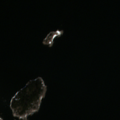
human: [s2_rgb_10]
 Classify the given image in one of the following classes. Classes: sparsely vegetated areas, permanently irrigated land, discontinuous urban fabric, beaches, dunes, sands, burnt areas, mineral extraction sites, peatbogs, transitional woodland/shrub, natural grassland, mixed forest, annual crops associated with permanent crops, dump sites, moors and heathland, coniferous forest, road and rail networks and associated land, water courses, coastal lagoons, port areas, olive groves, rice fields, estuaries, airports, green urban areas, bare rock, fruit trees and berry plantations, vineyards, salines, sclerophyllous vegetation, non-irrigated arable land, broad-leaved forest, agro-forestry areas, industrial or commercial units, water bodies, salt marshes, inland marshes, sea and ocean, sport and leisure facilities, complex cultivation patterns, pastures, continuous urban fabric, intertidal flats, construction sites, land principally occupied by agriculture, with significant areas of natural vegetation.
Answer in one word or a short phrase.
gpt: sea and ocean